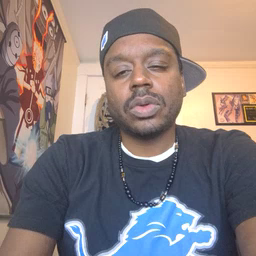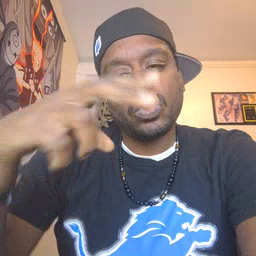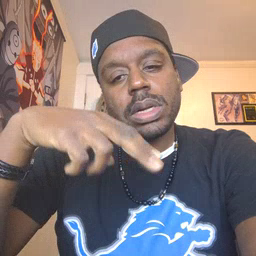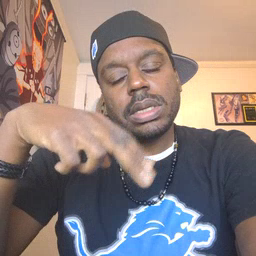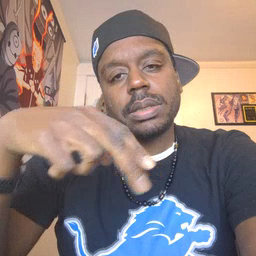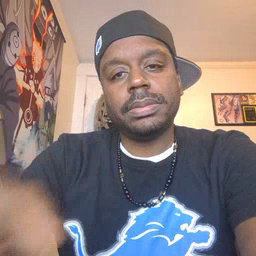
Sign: read